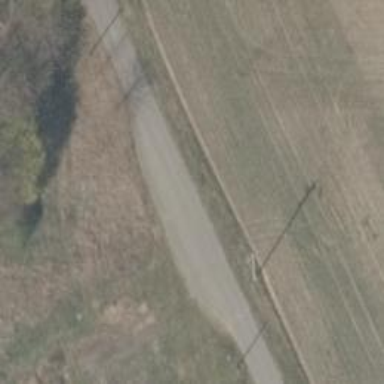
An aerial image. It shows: Passing place on the road.